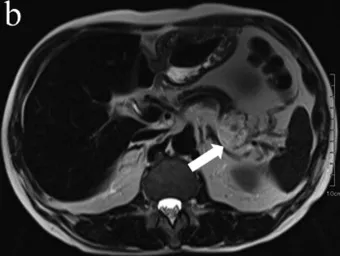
B. MRI showed the same lesion with high signal intensity on T2-weighted image (arrow).
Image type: radiology (mri)